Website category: university
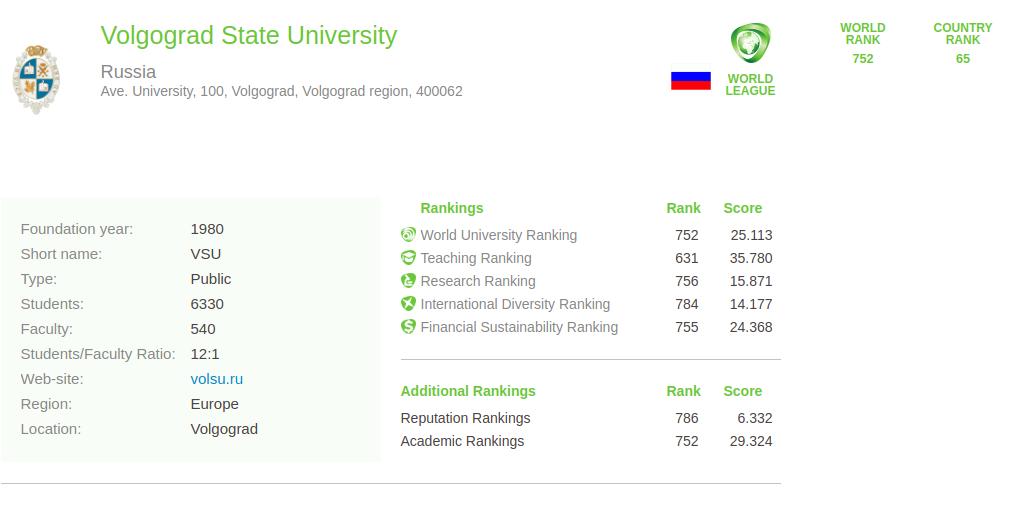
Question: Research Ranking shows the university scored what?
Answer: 15.871

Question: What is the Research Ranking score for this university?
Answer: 15.871

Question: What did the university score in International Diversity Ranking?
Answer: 14.177

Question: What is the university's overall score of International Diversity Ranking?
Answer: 14.177

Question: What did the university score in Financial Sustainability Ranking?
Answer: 24.368

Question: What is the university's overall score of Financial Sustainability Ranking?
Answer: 24.368

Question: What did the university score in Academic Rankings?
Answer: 29.324

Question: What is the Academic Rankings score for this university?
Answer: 29.324

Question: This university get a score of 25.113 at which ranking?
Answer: World University Ranking

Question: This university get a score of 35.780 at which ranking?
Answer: Teaching Ranking

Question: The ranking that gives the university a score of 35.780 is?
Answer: Teaching Ranking

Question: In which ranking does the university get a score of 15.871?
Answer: Research Ranking

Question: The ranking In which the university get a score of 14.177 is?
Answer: International Diversity Ranking

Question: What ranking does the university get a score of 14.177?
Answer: International Diversity Ranking

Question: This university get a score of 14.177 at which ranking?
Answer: International Diversity Ranking

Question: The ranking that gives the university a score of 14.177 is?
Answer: International Diversity Ranking

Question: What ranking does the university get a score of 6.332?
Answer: Reputation Rankings

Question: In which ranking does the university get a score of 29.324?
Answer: Academic Rankings

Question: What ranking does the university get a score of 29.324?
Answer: Academic Rankings

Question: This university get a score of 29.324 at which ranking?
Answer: Academic Rankings